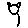
Label: cat